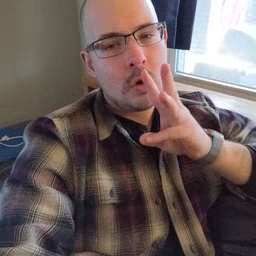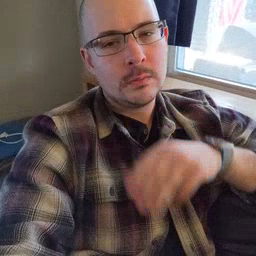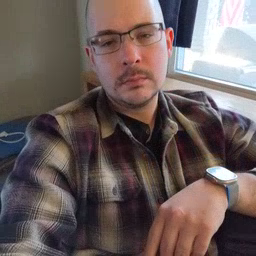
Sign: water